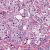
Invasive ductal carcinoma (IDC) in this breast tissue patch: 1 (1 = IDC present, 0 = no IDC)